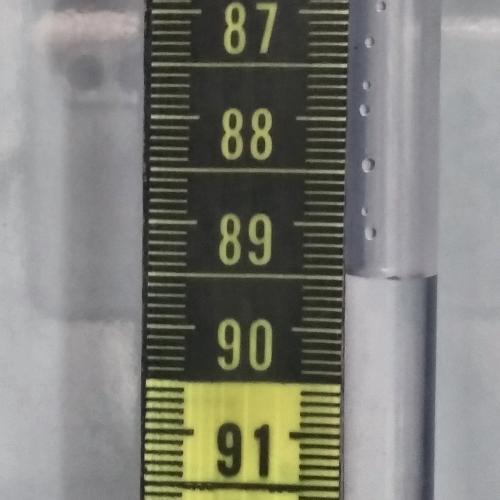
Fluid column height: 89.5 cm